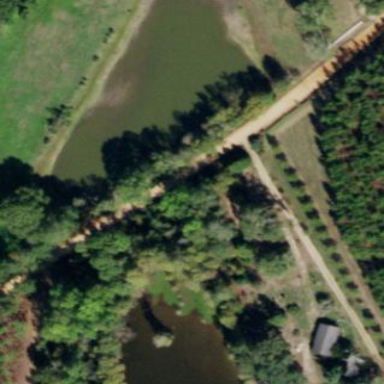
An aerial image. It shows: Serene pond surrounded by nature.